A bearing vibration time series has been folded into this square grayscale image, one row per segment of consecutive samples. Determine the bearing's health state. Answer with exactly one of: normal, inner_race, outer_race, ball.
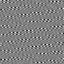
Answer: outer_race